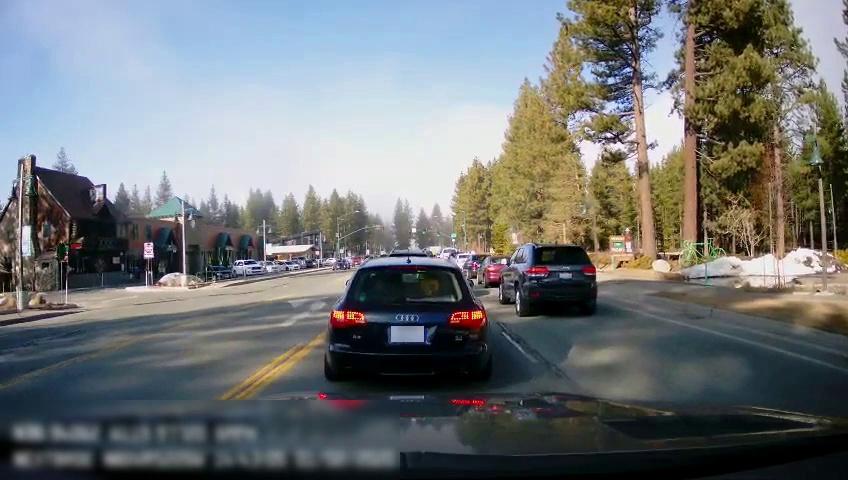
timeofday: Day
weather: Sunny
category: Drivable Space
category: Vehicles | SUV
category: Vehicles | SUV
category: Vehicles | Car
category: Vehicles | Car
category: Vehicles | Car
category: Vehicles | Car
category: Vehicles | SUV
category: Vehicles | Car
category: Vehicles | Car
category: Lanes | Opposite Lane
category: Lanes | Current Lane
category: Lanes | Current Lane
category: Lanes | Alternate Lane
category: Traffic | Signs